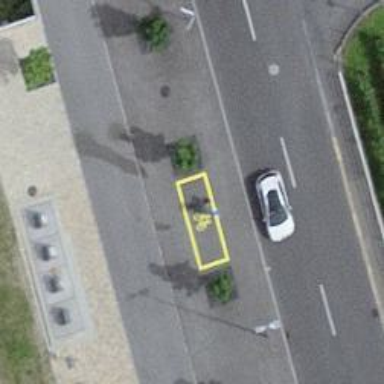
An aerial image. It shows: Bicycle rental service.